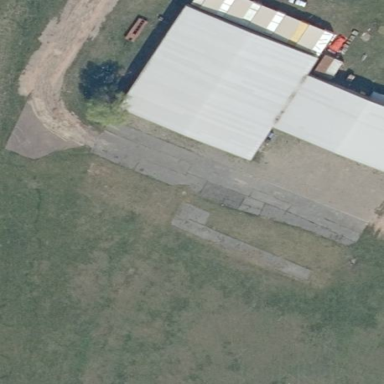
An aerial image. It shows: Hangar located at airport.